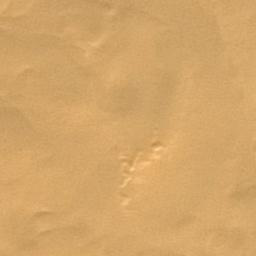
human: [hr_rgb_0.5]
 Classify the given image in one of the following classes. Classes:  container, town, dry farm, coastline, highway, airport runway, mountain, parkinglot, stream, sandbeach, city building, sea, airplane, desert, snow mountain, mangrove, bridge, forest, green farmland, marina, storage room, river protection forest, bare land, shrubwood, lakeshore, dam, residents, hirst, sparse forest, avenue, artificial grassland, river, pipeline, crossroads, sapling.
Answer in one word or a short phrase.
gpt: desert